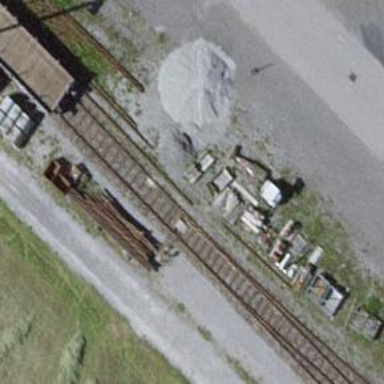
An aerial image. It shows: Railway switch.